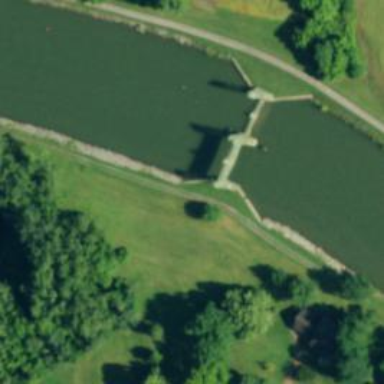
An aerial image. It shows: Lock gate along waterway.